You are looking at the envelope spectrum of a bearing's vibration signal. The marked vertical lines are the theoretical fault frequencies for the outer race, inner race, rolling elements, and cage. Based on the visible evidence, which condition applies: normal, inner_race, outer_race, ball?
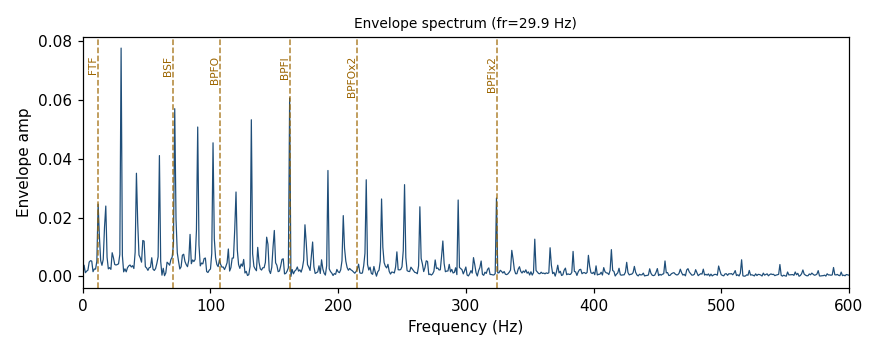
Answer: inner_race